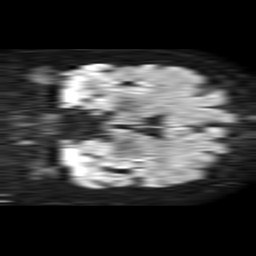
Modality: TRACE
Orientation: coronal
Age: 50
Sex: male
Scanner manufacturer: philips
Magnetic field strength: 1.5 T
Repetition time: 4.6 s
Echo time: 0.08631 s